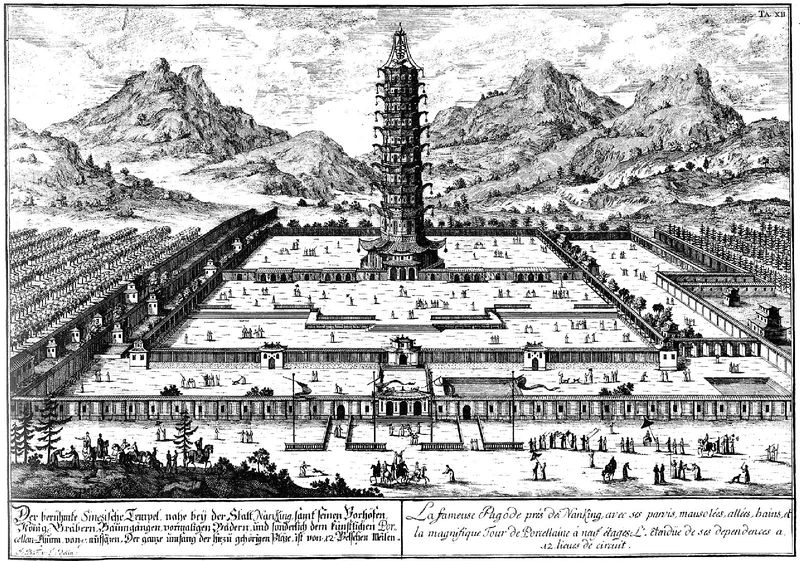
Titel: Entwurf einer historischen Architektur
Künstler: Johann Bernhard Fischer von Erlach
Schlagwörter: baum, himmel, weiß, wolken, bäume, menschen, stadt, frankreich, schwarz, szene, vordergrund, zeichnung, gebäude, haus, schirm, zaun, feld, häuser, personen, wald, arbeit, pferd, pferde, reiter, turm, garten, bäumchen, schrift, papier, fahnen, berge, gebirge, mauer, grafik, monochrom, platz, französisch, tor, befestigung, eingang, festung, druck, radierung, stich, illustration, text, chinesisch, tore, glöckchen, mauern, graben, stadtmauer, gärten, tempel, kupferstich, pagode, bau, babel, höfe, dokument, historisch, haupttor, innenhöfe, wehranlage, chinesischer turm, tibet, 12, dokuemnt, reisebeschreibung